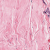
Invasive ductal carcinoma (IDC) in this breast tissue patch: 0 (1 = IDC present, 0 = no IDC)